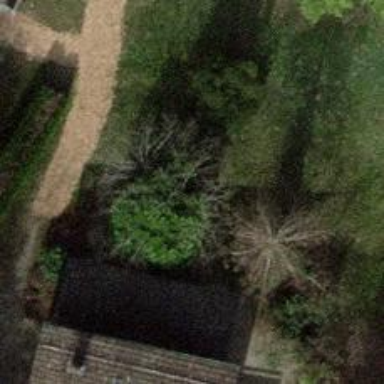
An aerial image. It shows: Evergreen tree with needle-leaved leaves.